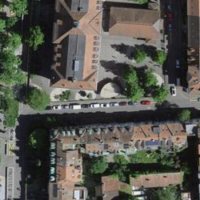
EUNIS habitat code: 54
Species observed at this site:
Chroicocephalus ridibundus
Erinaceus europaeus
Passer domesticus
Columba livia